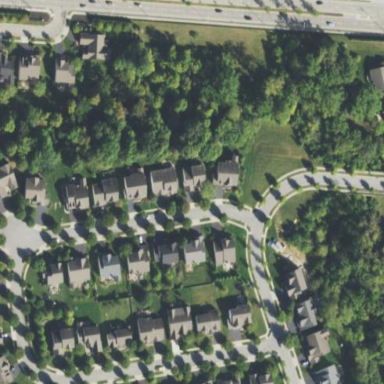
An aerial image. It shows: Sidewalk.